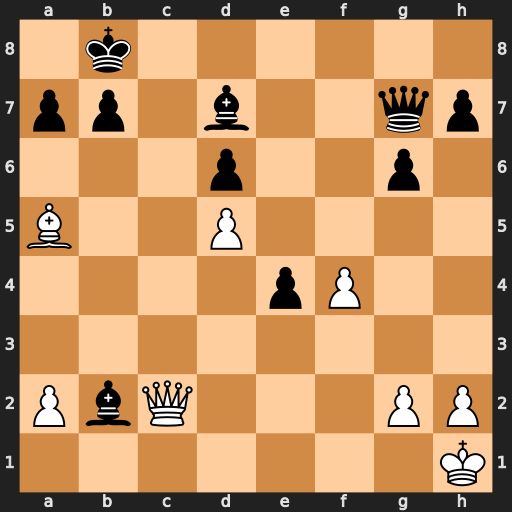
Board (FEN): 1k6/pp1b2qp/3p2p1/B2P4/4pP2/8/PbQ3PP/7K
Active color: w
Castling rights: -
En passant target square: -
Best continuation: Qc7+ Ka8 Qd8+ Bc8 Qxc8#